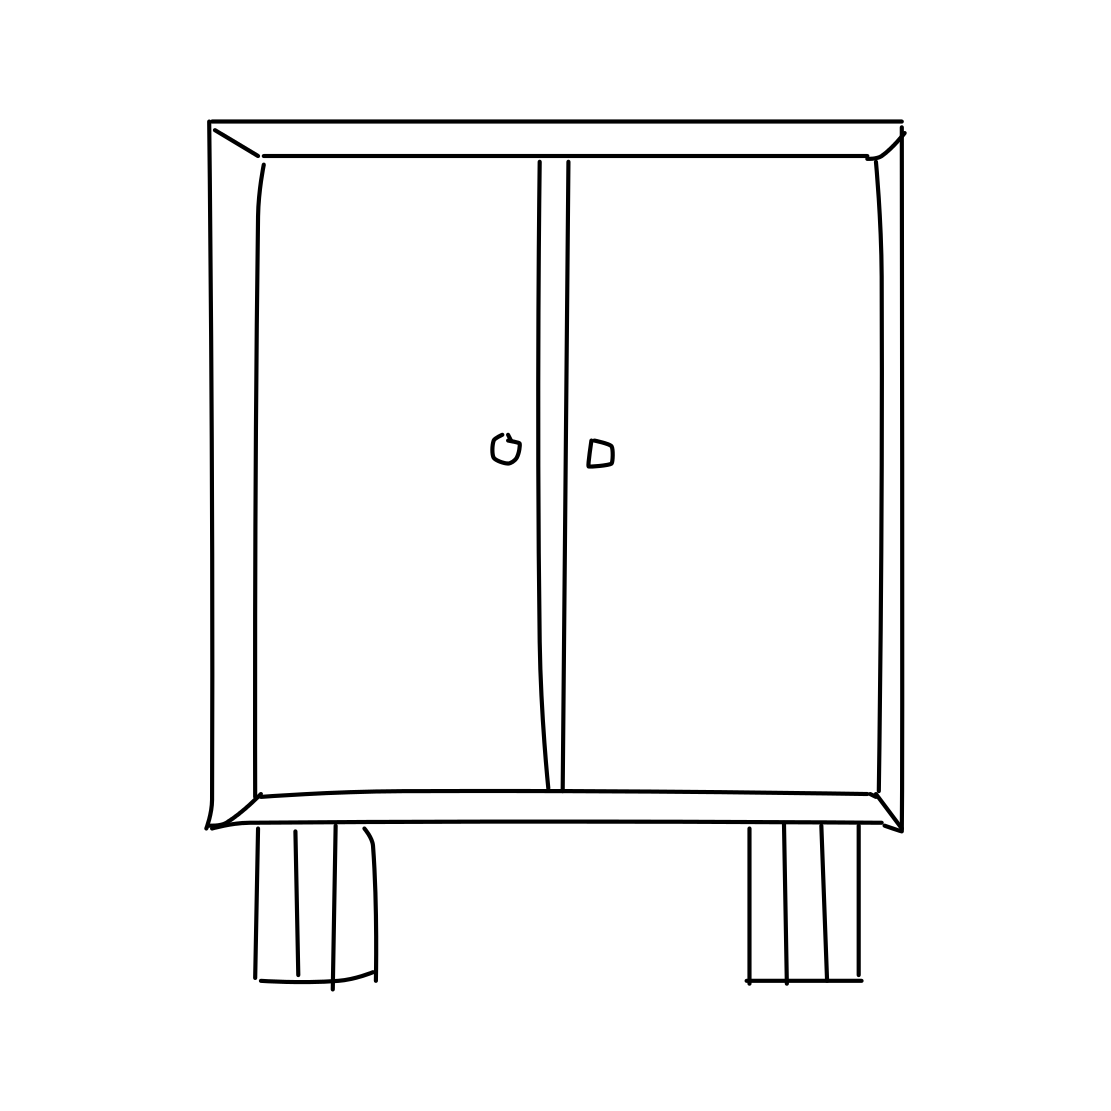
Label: cabinet